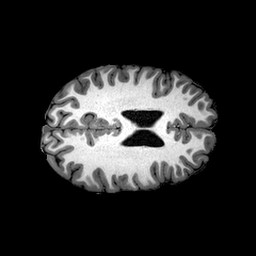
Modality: T1w
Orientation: axial